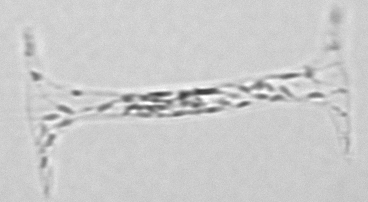
Label: Eucampia